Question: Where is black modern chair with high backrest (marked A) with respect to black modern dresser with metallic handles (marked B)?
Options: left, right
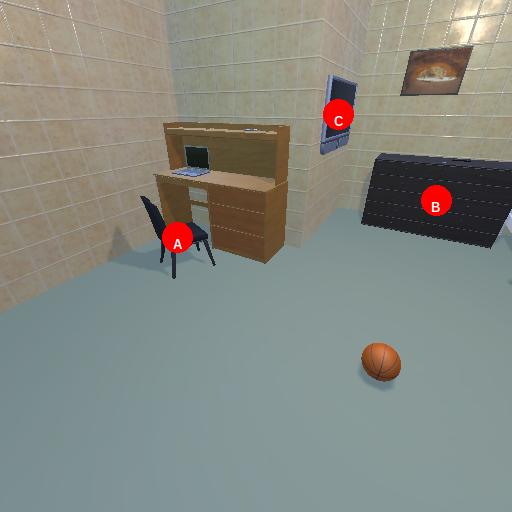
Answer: left